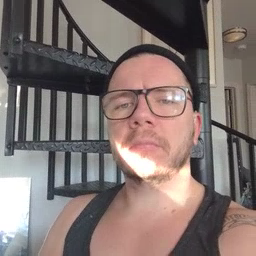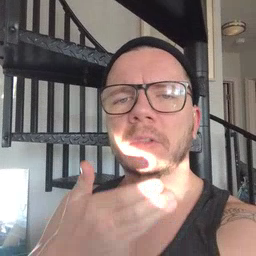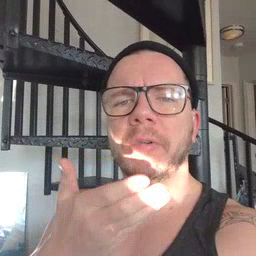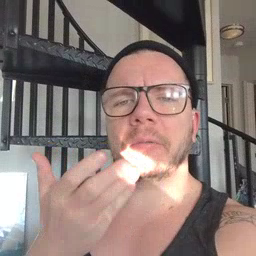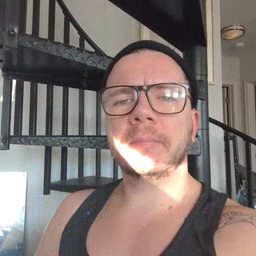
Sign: cereal